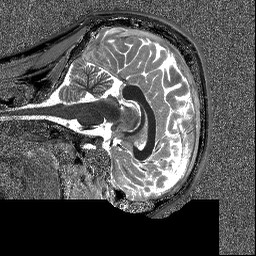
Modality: T1map
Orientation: sagittal
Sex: male